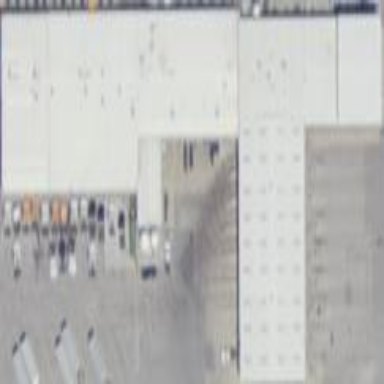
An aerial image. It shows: Building.